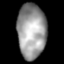
Tissue: lung
Cell type: Epithelial cells
Senescence score: 0.2263
Nuclear area (px): 1544
Mean DAPI intensity: 154.187